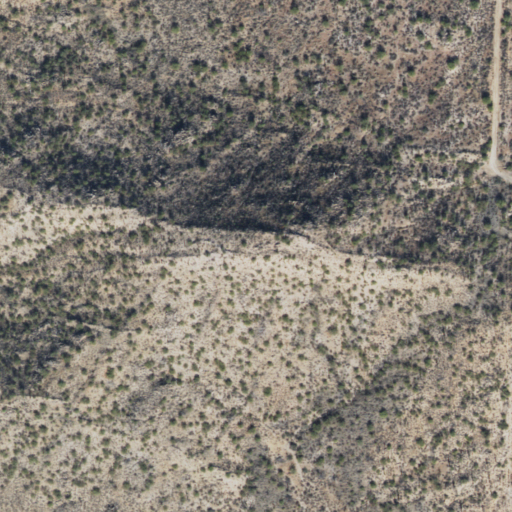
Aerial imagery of mountain in Arizona named Allens Peak containing only shrub